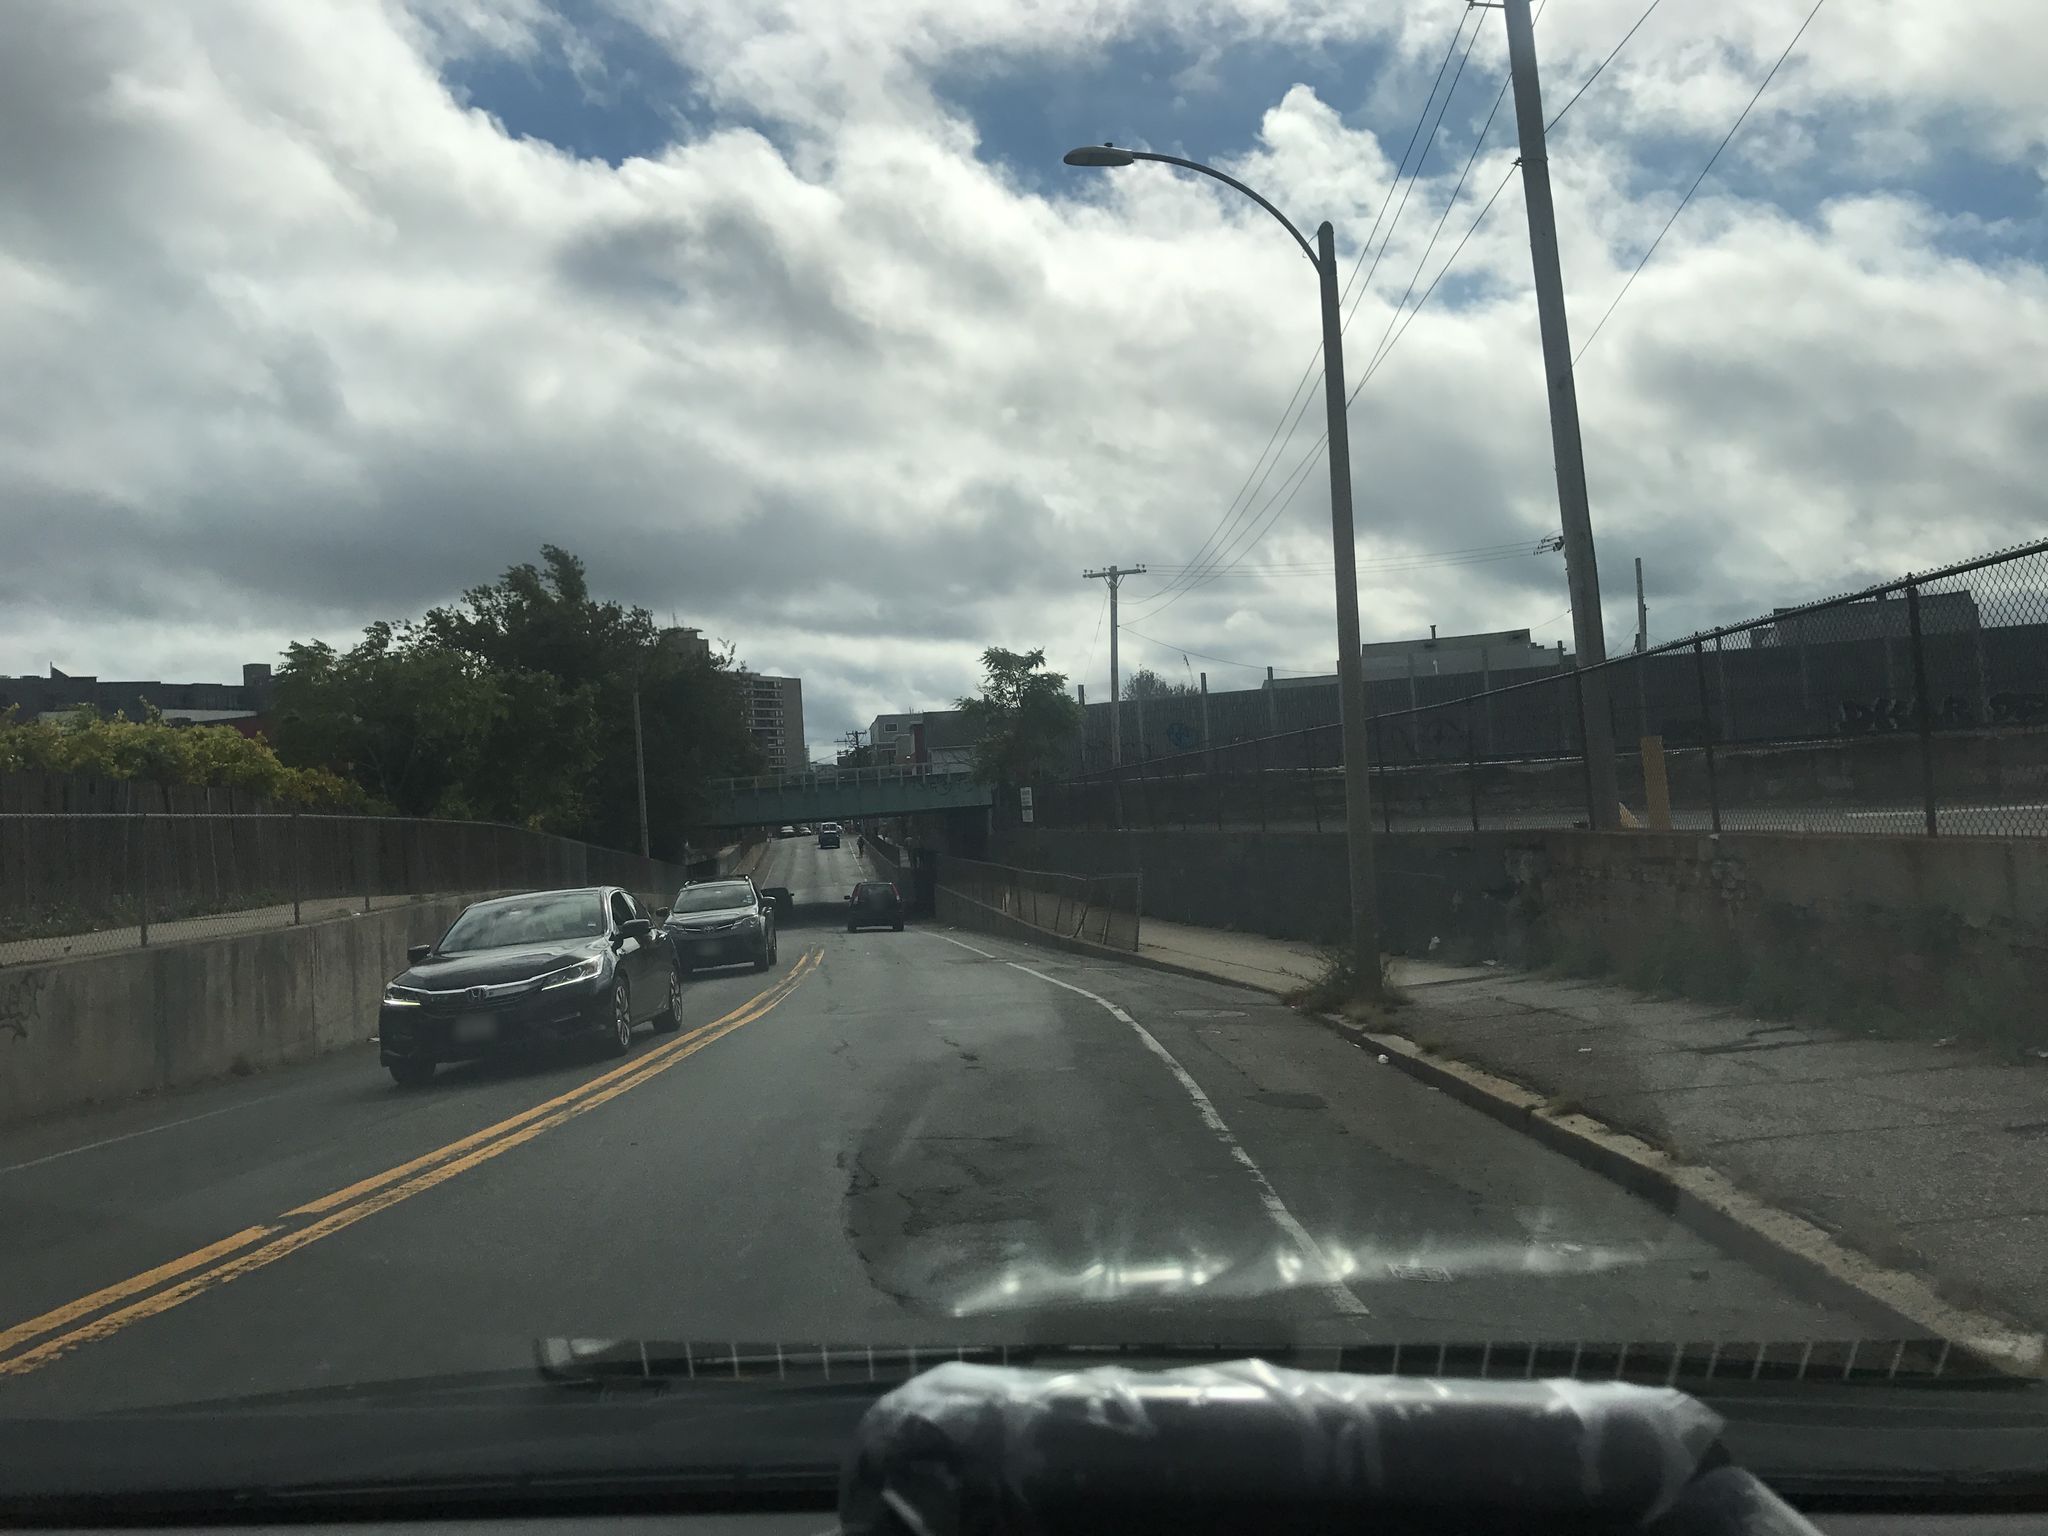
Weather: cloudy
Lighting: day
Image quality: good
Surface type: driving surface
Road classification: footway
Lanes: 2
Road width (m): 15.2
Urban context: urban centre
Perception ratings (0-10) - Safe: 0.16, Lively: 0.24, Beautiful: 2.8, Boring: 5.54, Depressing: 7.55, Wealthy: 2.22